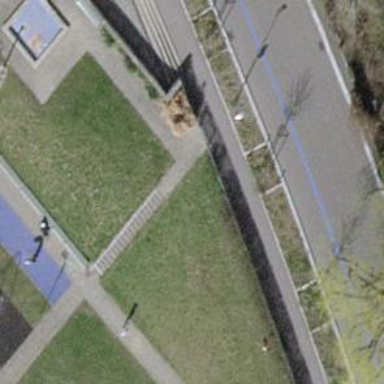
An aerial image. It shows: Road with steps.